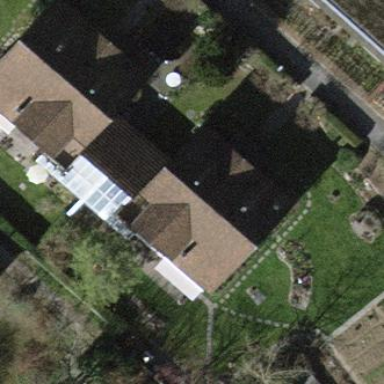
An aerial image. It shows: Terrace building.